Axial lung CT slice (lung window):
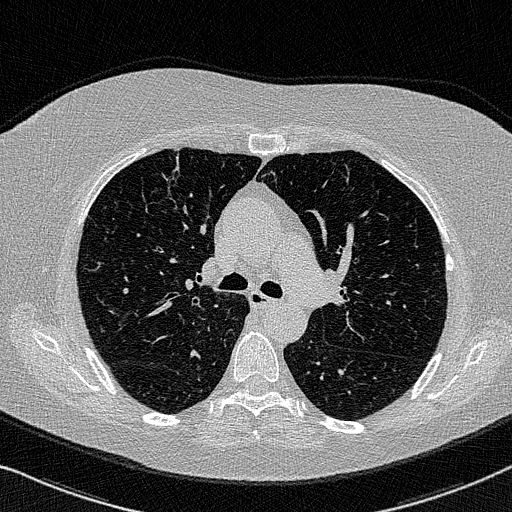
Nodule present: no